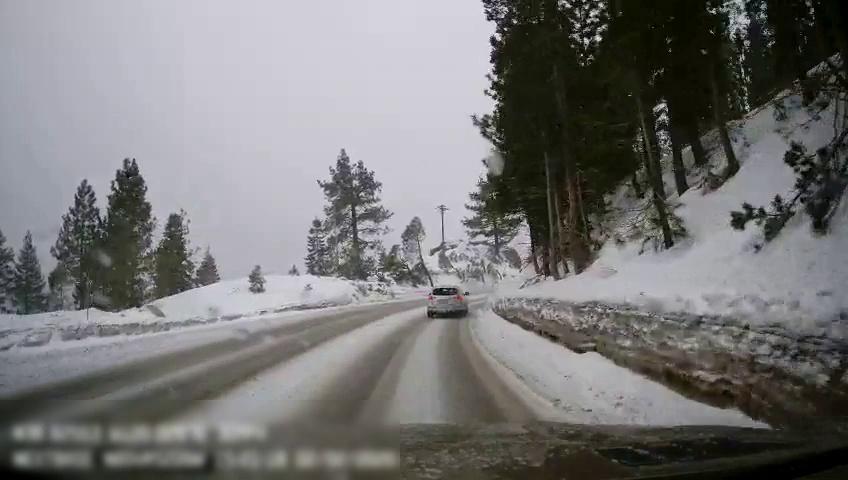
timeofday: Day
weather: Snowy
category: Drivable Space
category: Vehicles | SUV